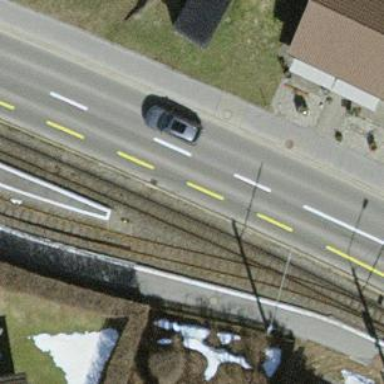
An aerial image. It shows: Narrow gauge railway with electrified contact lines.